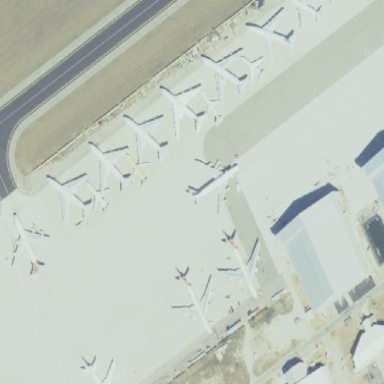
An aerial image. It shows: Apron at the airport.